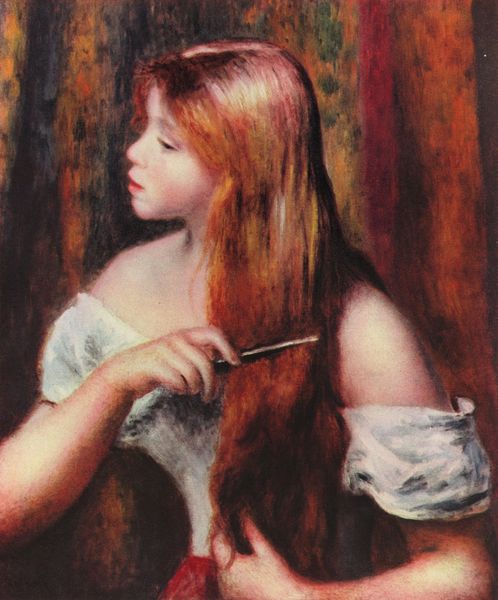
Titel: Mädchen beim Kämmen
Künstler: Pierre Auguste Renoir
Standort: New York (New York)
Institution: The Metropolitan Museum of Art
Schlagwörter: gemälde, hand, haut, nackt, schatten, weiß, gelb, grün, mädchen, auguste renoir, braun, finger, frankreich, frau, frisur, geste, haar, hintergrund, kleid, licht, mund, nase, orange, profil, renoir, schwarz, blick, gürtel, rot, malerei, muster, rock, jung, wand, arm, arme, augen, blass, bluse, falten, gesicht, inkarnat, lang, ärmel, bildnis, hals, hände, portrait, porträt, vorhang, öl, auge, haare, lange haare, pose, pflanze, dekoltee, lippen, locken, mittelscheitel, rosa, scheitel, schulter, schultern, schön, zart, pony, ornage, taille, seitlich, wangen, lasziv, backen, kamm, violett, ölgemälde, tapete, glanz, dekor, faltenwurf, junge frau, wange, erotisch, lippenstift, dekolleté, tor, rothaarig, schulterfrei, morgentoilette, blanc, tete, seite, selbstbildnis, fräulein, ranke, bürste, toilette, rote haare, leid, rotbraun, rothaarige, blanche, jupe, rouge, rötlich, bürsten, femme, frisieren, kämmen, contraste, brosse, cheveux, cézanne, peinture, rousse, main, robe, dekolte, stupsnase, ocre, ceinture, chemise, chevelure, coiffe, fille, intérieur, rideau, dessin, monet, nue, fusain, fillette, jeune, buste, jeune fille, langhaar, intimité, tenture, reflet, aufreizend, bras, manche, maleri, langes haar, cheveu, coiffure, fauve, epaule, epaules, unbedeckt, fond, scène, sensualité, long, regard, roux, érotisme, sorgfalt, coiffure*, coquette, coquetterie, kämmende, lisser, longs, peigne, pâle, raie, reflets, robe blanche, scärpe, soin, intime, belle, nu, lèvre, roportrait, corsage, haare kämmen, coiffer, implanat, fäulein, jeune femme, passion, cheveux longs, sexy, cheuveux, denudee, regarde à gauche, jene, peignerenoir, fusai